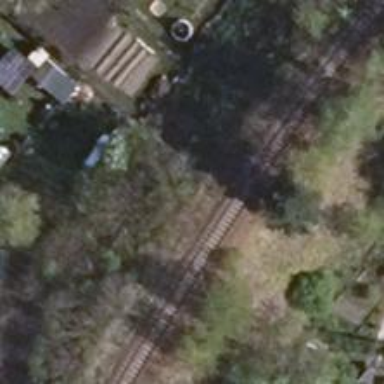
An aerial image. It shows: Railway track.